Aerial crown-view tile of a tropical tree (Barro Colorado Island, Panama), acquired 20250915:
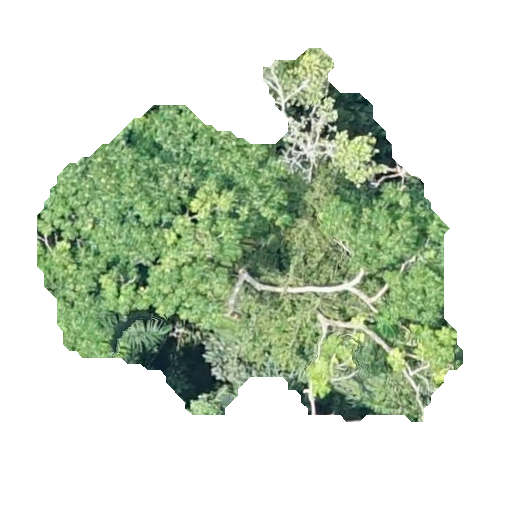
Species: Quararibea stenophylla
GBIF accepted scientific name: Quararibea stenophylla
Crown area: 149.892 m²